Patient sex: M
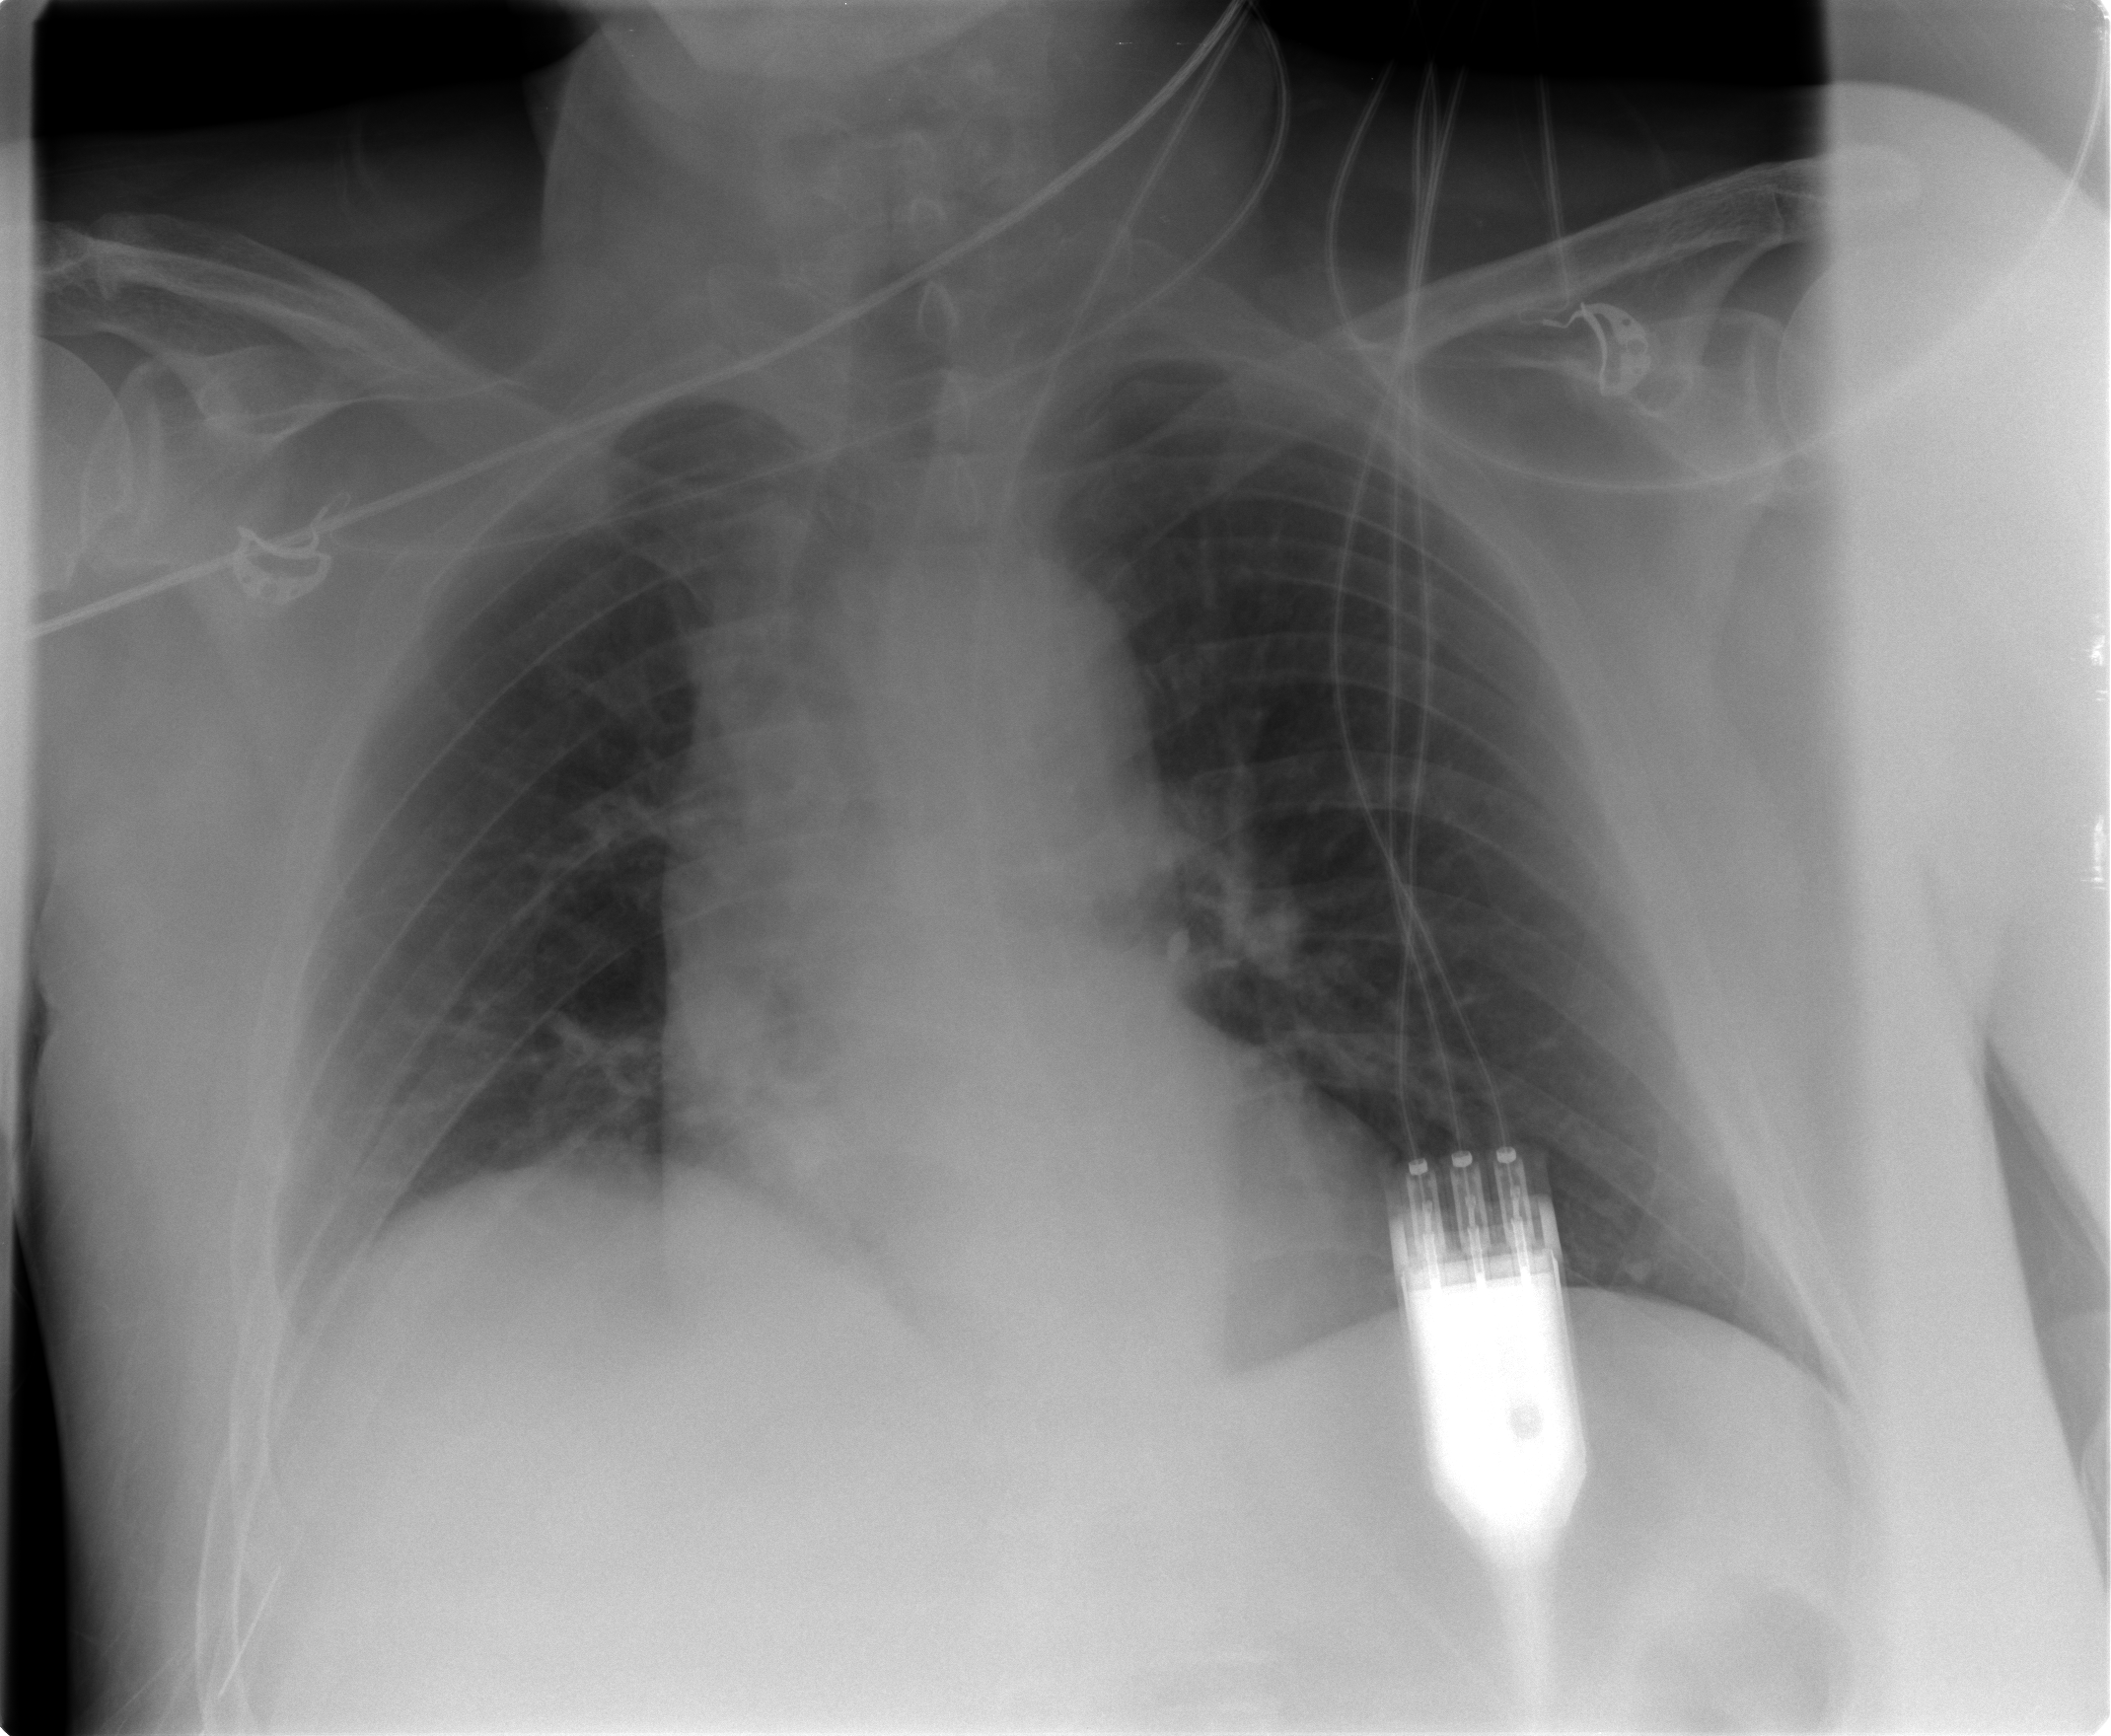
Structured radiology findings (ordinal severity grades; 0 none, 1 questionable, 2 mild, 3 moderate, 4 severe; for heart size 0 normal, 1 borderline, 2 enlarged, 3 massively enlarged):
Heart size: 0
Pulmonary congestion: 2
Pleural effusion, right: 0
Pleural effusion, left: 0
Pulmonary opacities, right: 0
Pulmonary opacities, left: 0
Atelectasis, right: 2
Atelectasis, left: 0